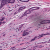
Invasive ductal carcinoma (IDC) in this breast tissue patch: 0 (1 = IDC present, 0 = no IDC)